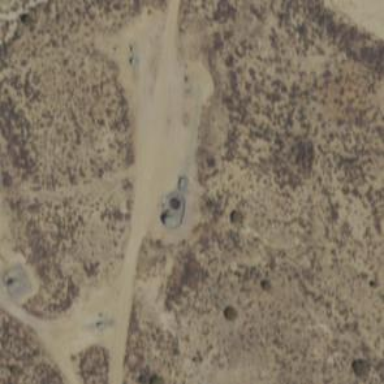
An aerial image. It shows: Storage tank that is man-made.